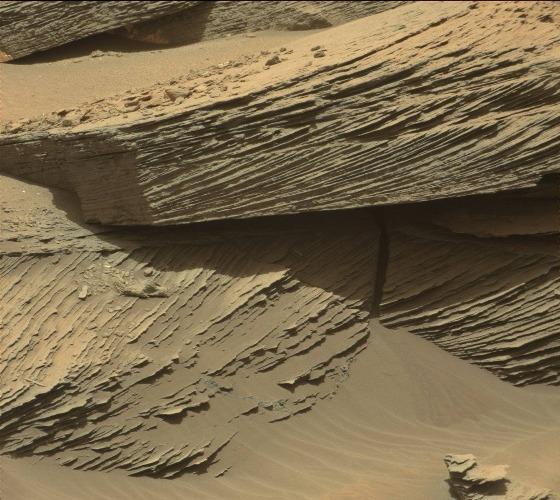
Terrain classes present: Bedrock, Gravel / Sand / Soil, Shadow